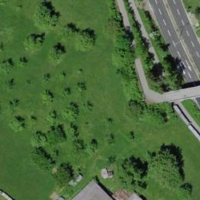
EUNIS habitat code: 25
Species observed at this site:
Prunus spinosa
Turdus merula